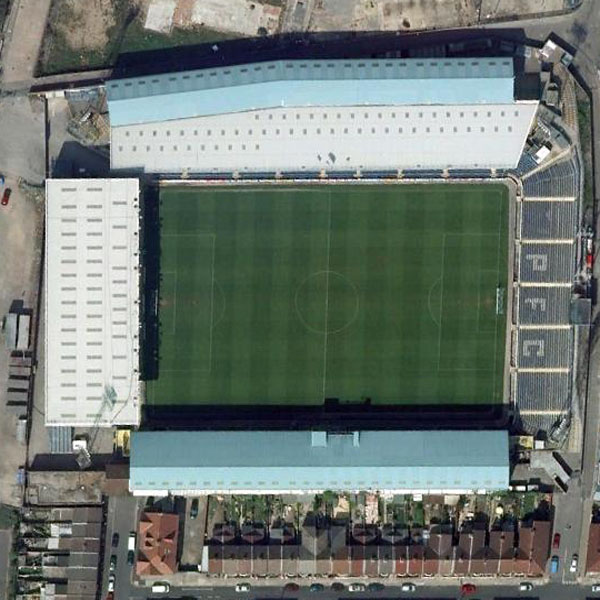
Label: footballField